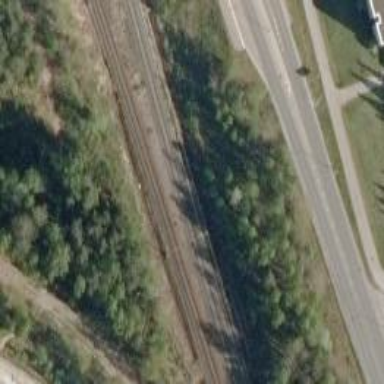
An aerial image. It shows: Railway signal with catenary mast.